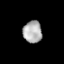
Tissue: lung
Cell type: T cells
Senescence score: 0.203
Nuclear area (px): 408
Mean DAPI intensity: 173.527